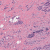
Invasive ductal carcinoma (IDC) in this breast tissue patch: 1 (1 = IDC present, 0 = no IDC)